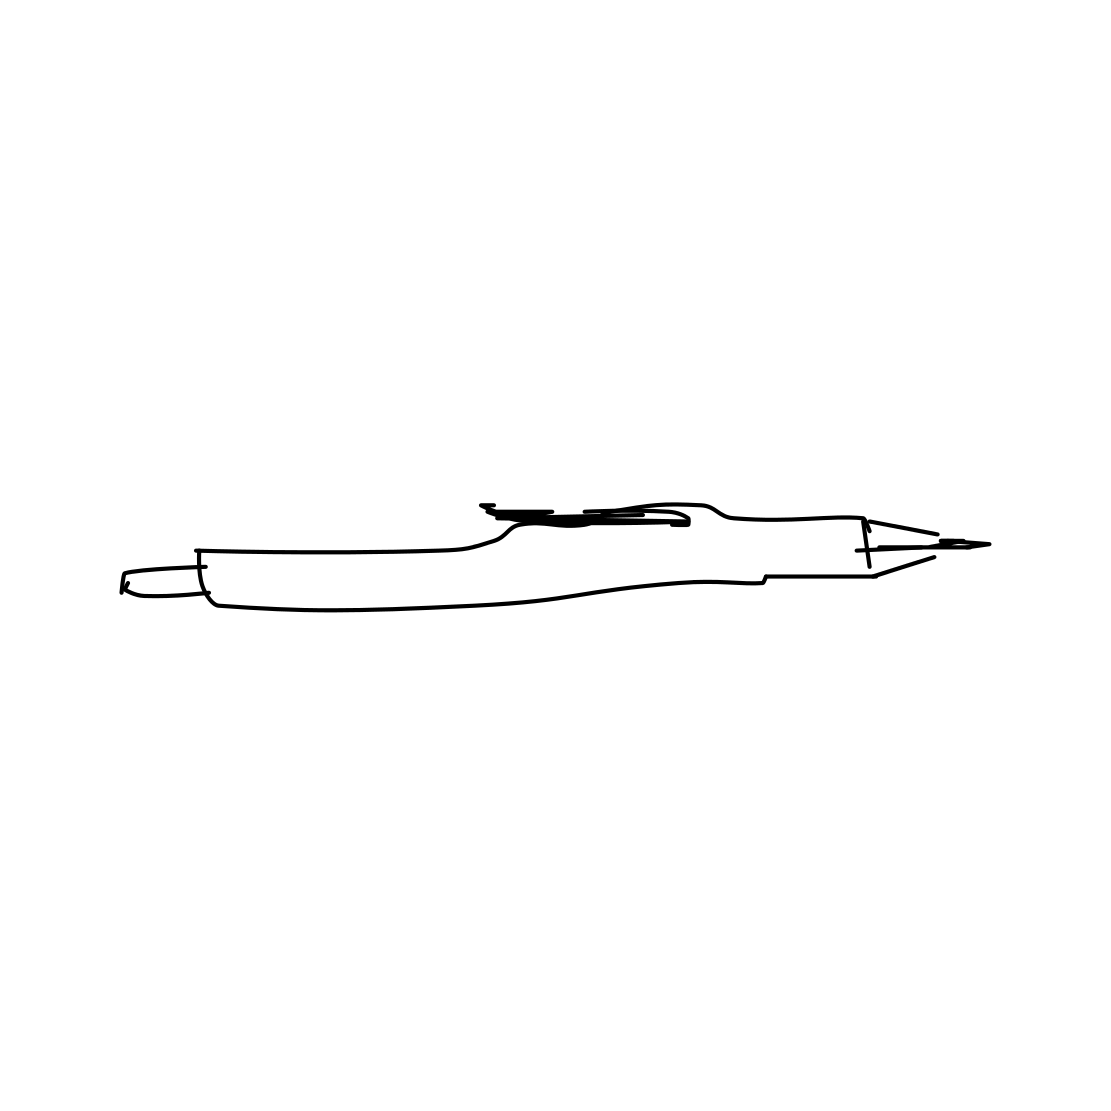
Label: pen